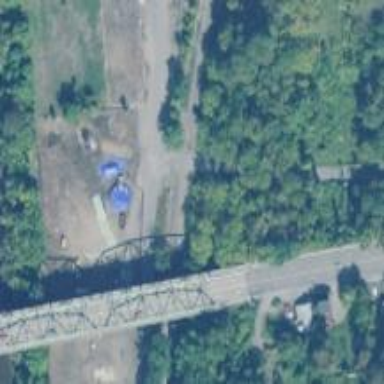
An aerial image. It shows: Bridge supported by abutments.